Field crop: maize
Growth stage: 1
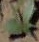
Species: datura